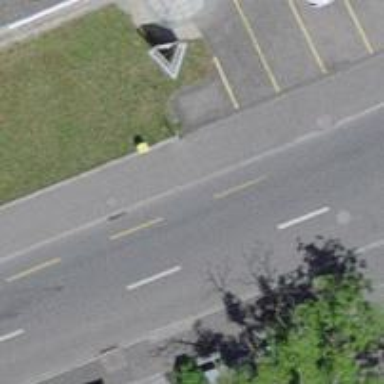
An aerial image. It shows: Post box is visible.